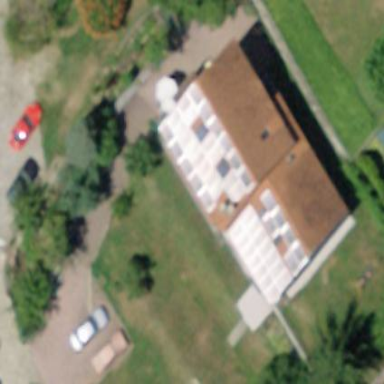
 consisting of solar photovoltaic panels."